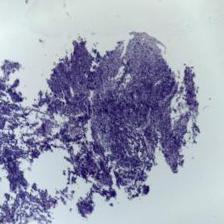
Diagnosis: OSCC